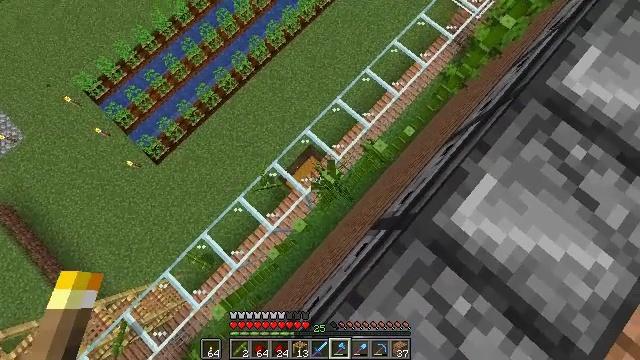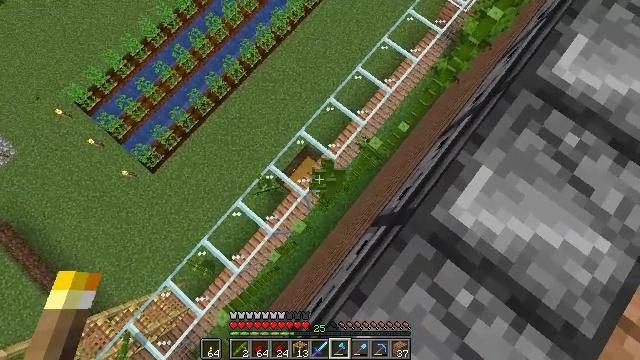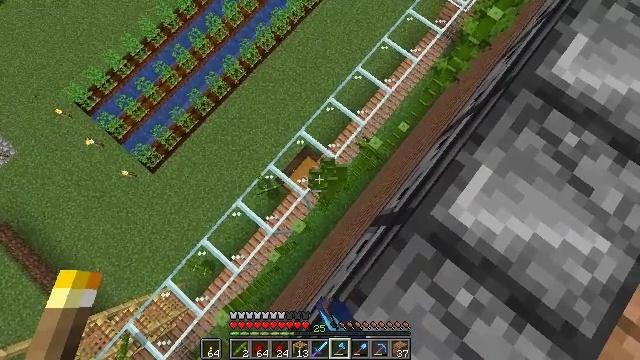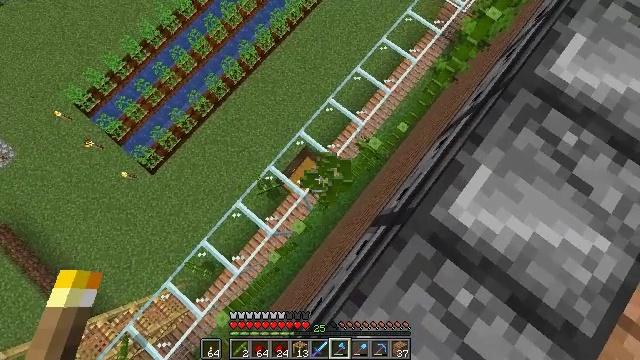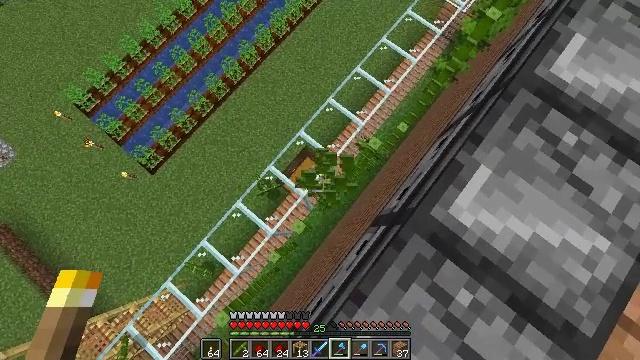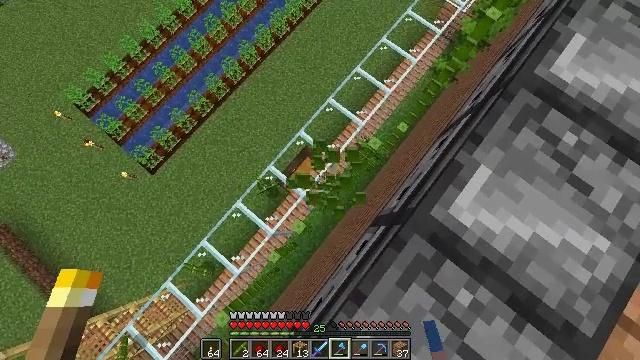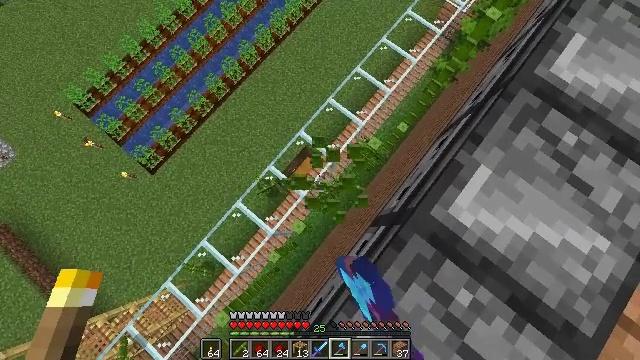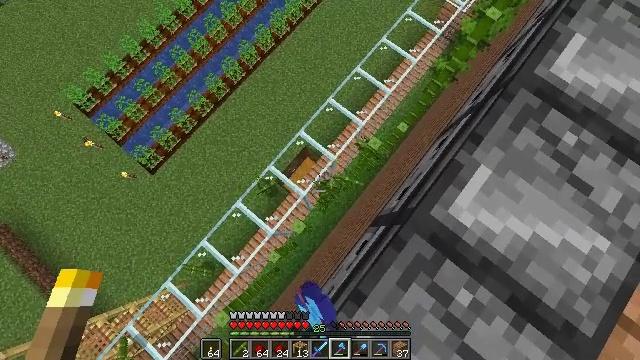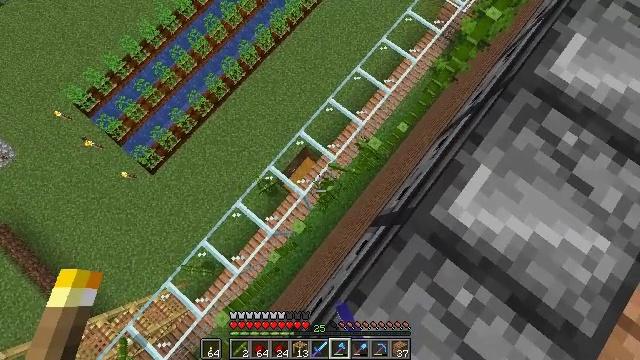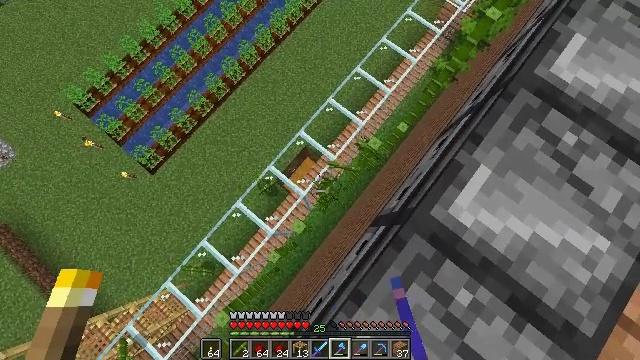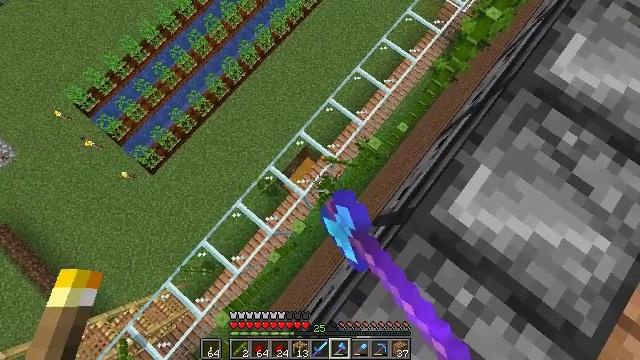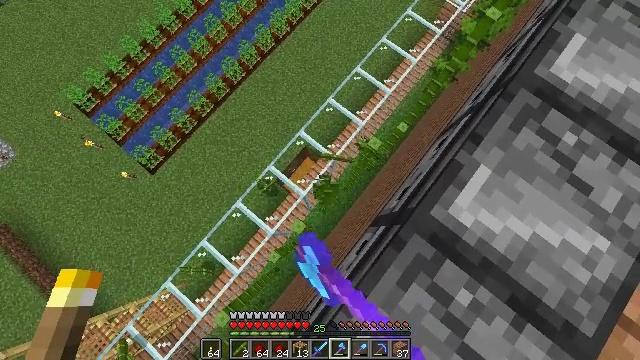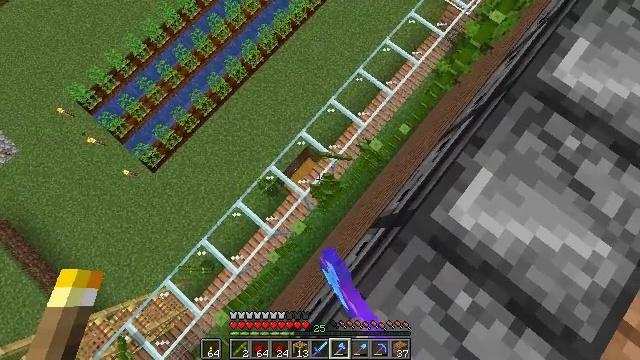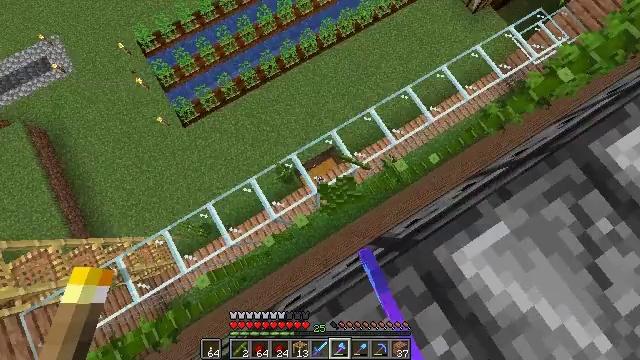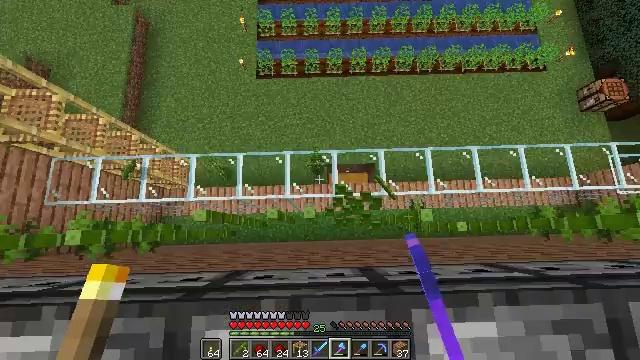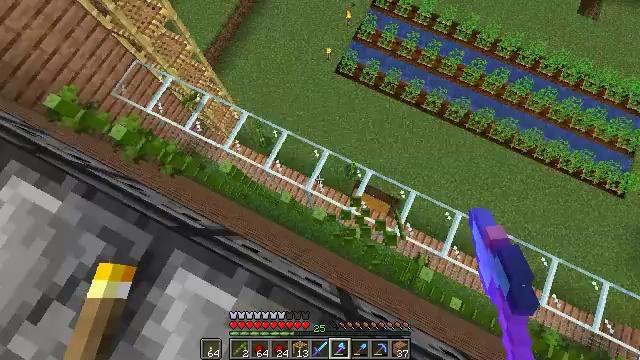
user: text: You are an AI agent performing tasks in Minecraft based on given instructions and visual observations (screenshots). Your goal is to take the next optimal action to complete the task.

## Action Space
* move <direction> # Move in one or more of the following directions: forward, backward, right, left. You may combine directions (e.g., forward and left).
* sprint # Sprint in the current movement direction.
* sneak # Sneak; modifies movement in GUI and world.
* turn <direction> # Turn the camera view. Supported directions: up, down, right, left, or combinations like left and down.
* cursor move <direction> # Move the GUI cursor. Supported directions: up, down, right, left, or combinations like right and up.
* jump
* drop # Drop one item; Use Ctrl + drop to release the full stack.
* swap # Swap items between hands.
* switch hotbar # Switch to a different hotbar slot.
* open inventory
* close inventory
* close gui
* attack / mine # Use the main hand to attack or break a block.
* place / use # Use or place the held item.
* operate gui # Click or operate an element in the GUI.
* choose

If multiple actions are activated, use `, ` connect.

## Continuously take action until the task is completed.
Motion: motion action
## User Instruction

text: Harvest bamboo from the farm.
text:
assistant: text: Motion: sneak, turn right, attack / mine
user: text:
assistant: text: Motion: sneak, attack / mine
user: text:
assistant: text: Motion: sneak, attack / mine
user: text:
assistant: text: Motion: sneak, attack / mine
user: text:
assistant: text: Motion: sneak, attack / mine
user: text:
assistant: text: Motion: sneak, attack / mine
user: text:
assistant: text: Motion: sneak, attack / mine
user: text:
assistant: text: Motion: sneak, attack / mine
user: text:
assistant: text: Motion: sneak, attack / mine
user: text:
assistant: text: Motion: sneak, attack / mine
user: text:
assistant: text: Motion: sneak, attack / mine
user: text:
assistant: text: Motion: sneak, attack / mine
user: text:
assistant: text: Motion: sneak, turn left, attack / mine
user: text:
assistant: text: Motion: sneak, turn left
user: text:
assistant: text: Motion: sneak, turn left
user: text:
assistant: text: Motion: move forward, sneak, turn left and up
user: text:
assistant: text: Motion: move forward and move left, sneak, turn left and up
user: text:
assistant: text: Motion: move forward and move left, sneak
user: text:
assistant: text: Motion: move forward and move left, sneak
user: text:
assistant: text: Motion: move forward and move left, sneak, turn right and up
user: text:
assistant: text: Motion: move forward and move left, sneak, turn right
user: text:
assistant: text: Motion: move forward and move left, sneak
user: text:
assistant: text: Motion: move forward and move left, sneak
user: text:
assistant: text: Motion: move forward and move left, sneak
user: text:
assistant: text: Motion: move forward and move left, sneak
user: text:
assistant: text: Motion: move forward and move left, sneak, turn left
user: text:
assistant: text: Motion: move forward and move left, sneak, turn left and down
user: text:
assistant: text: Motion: move forward and move left, sneak, turn left
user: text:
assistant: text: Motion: move forward and move left, sneak, turn left
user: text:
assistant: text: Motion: move forward and move left, sneak, turn left and up